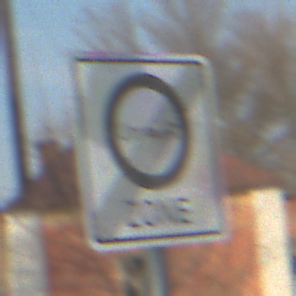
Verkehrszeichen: EndeUmweltzone
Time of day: MorningAfternoon
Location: Outdoor (Suburban)
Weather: PartlyCloudy
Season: NotSpecified
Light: Natural